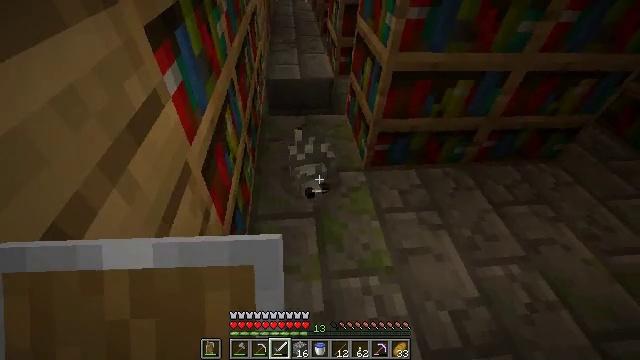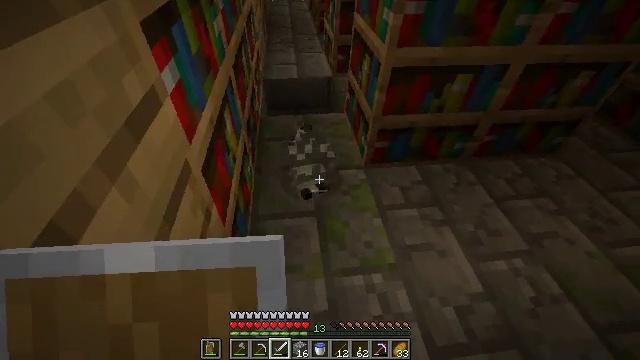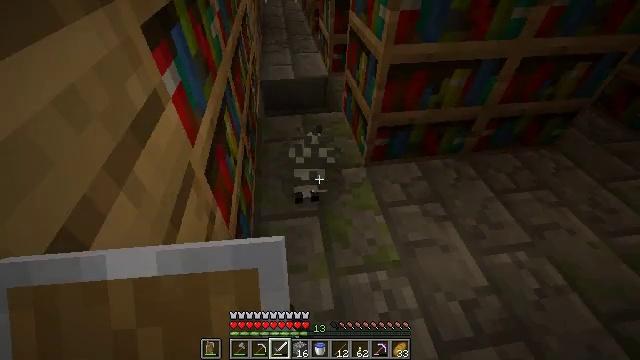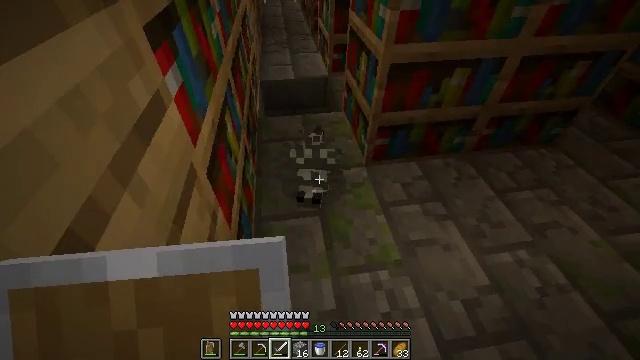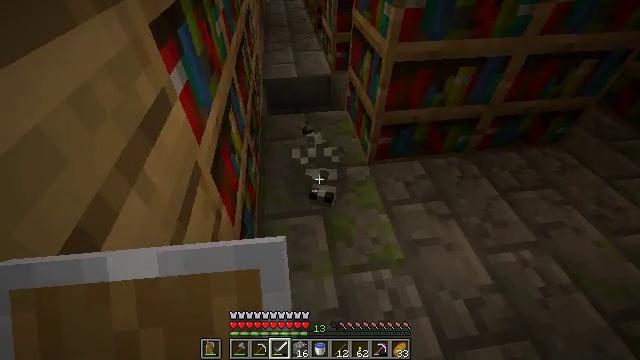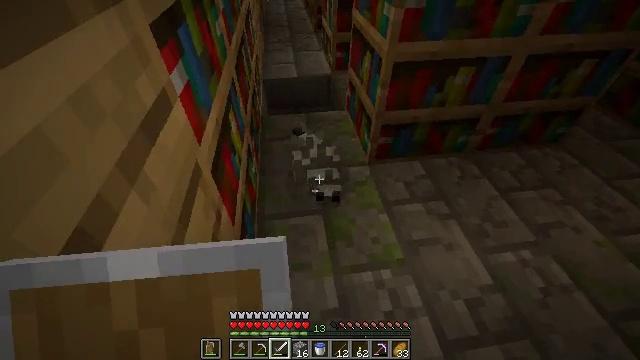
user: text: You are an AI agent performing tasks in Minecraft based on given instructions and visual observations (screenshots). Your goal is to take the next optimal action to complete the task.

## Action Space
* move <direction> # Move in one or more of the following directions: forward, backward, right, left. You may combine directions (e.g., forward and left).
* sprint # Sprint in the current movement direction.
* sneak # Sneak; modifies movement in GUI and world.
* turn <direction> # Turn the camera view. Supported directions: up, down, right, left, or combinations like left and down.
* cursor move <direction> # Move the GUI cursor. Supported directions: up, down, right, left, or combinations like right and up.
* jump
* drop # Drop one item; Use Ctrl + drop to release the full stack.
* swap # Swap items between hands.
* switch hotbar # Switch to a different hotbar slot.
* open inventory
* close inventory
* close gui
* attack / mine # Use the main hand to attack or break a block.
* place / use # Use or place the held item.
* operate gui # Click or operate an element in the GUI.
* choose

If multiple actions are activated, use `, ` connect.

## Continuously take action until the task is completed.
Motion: motion action
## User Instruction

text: Hunt the silverfish.
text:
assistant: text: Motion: attack / mine
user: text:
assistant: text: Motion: attack / mine
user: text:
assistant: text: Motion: attack / mine
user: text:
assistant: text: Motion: no_op
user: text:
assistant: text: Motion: no_op
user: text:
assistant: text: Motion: no_op